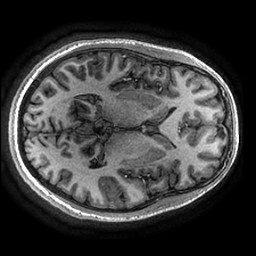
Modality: T1w
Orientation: axial
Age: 24
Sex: female
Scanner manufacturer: ge
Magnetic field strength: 3 T
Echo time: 0.002736 s